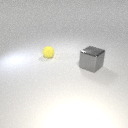
small yellow rubber sphere behind large gray metal cube